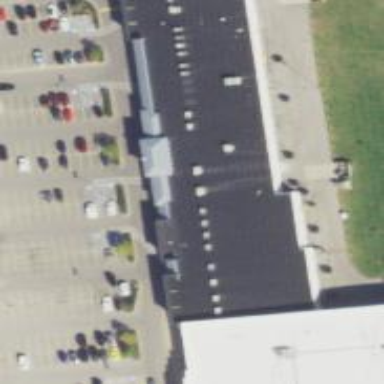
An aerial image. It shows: Retail building.